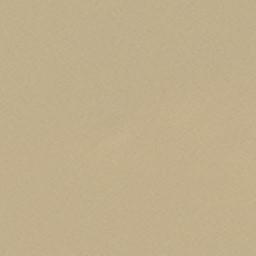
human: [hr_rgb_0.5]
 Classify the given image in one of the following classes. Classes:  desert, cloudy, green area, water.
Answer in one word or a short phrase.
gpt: desert